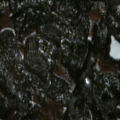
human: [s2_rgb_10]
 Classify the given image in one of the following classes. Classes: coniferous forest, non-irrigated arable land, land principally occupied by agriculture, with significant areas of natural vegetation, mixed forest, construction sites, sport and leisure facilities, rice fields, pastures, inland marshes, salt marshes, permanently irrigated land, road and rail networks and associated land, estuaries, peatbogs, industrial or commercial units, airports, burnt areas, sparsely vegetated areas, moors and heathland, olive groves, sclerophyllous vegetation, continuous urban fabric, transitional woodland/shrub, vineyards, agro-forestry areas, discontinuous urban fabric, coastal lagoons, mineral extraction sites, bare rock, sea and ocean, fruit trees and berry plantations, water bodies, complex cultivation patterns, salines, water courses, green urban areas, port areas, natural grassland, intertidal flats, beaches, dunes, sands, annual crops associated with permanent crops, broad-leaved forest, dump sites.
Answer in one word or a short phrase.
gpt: coniferous forest